Question: So basically I'm trying to push an object into this array:

But as I discovered recently, you can't push something to a null array, apparently I need to initialize it or something. Any help?
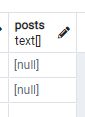
Answer: You can assign a value to an array that is NULL, and it will work as you expect it to work:
'''
DO
$$DECLARE
x text[] := NULL;
BEGIN
x[1] := 'hello';
RAISE NOTICE 'x = %', x;
END;$$;
NOTICE: x = {hello}
'''
But it is easy to replace the NULL value with an empty array:
'''
UPDATE tab
SET posts = ARRAY[]
WHERE id = 42;
'''
A comment on your data model: don't use an array to store a list of posts. Use a separate table with a foreign key to your table, and have each post be a table row. That will be easier to use and perform much better.